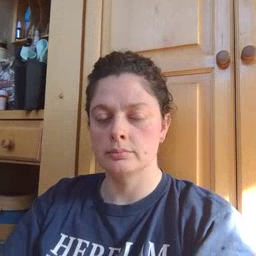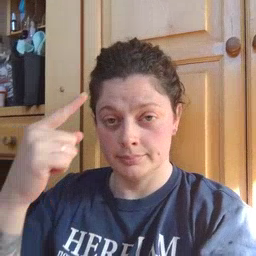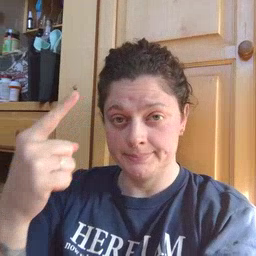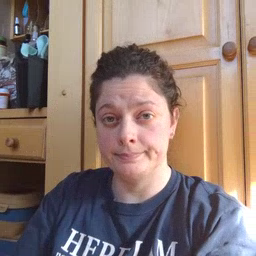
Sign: penny